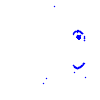
Particle: proton